Chest X-ray:
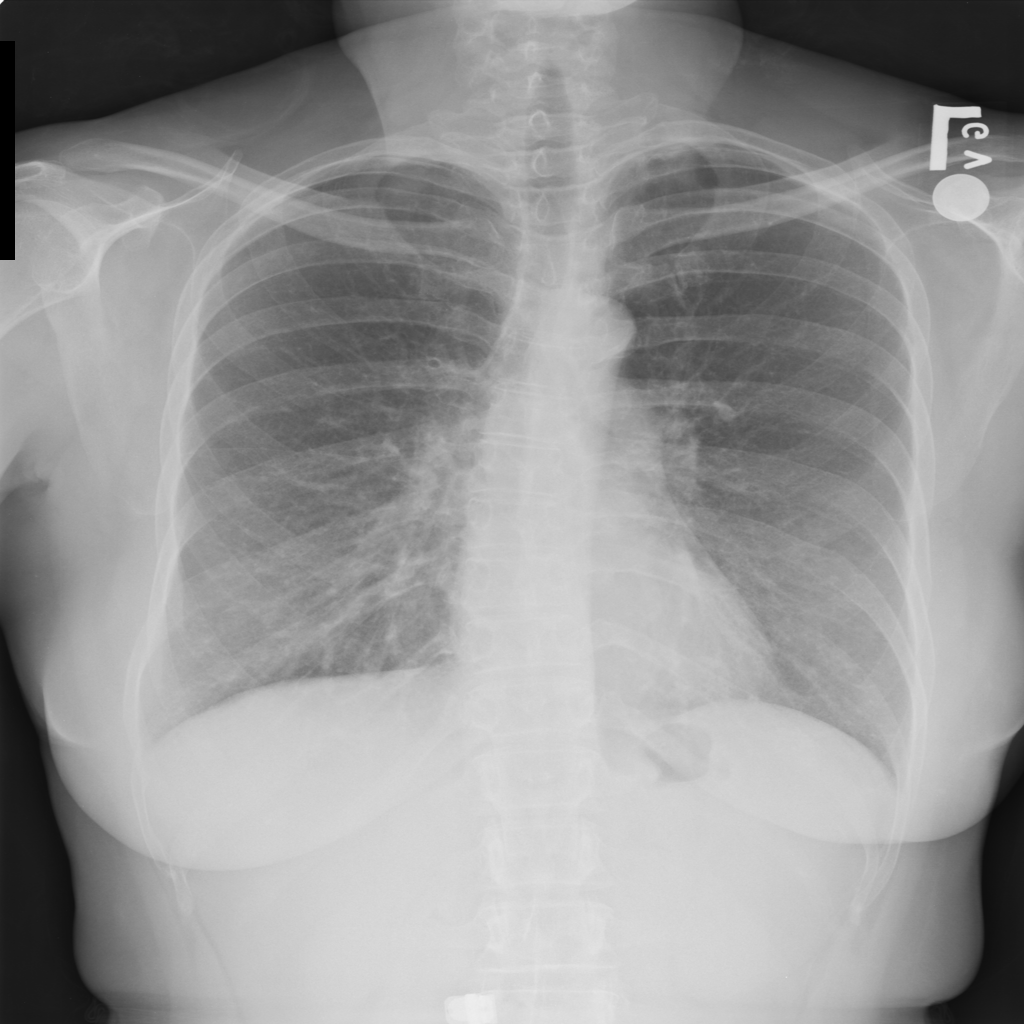
No abnormal finding: yes